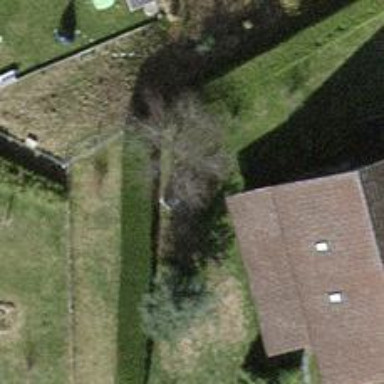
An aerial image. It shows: Hedge acting as barrier.